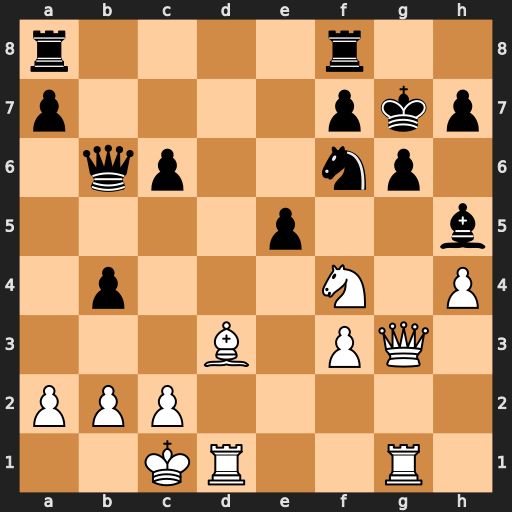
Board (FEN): r4r2/p4pkp/1qp2np1/4p2b/1p3N1P/3B1PQ1/PPP5/2KR2R1
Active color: w
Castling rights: -
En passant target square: -
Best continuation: Nxh5+ Nxh5 Qxe5+ Nf6 h5